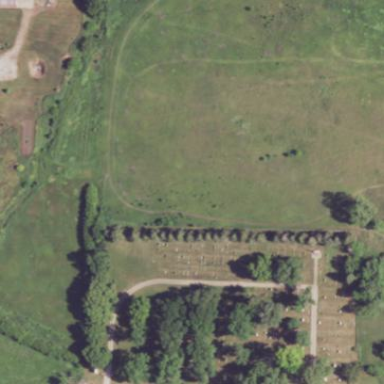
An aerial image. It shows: Cemetery.